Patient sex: F
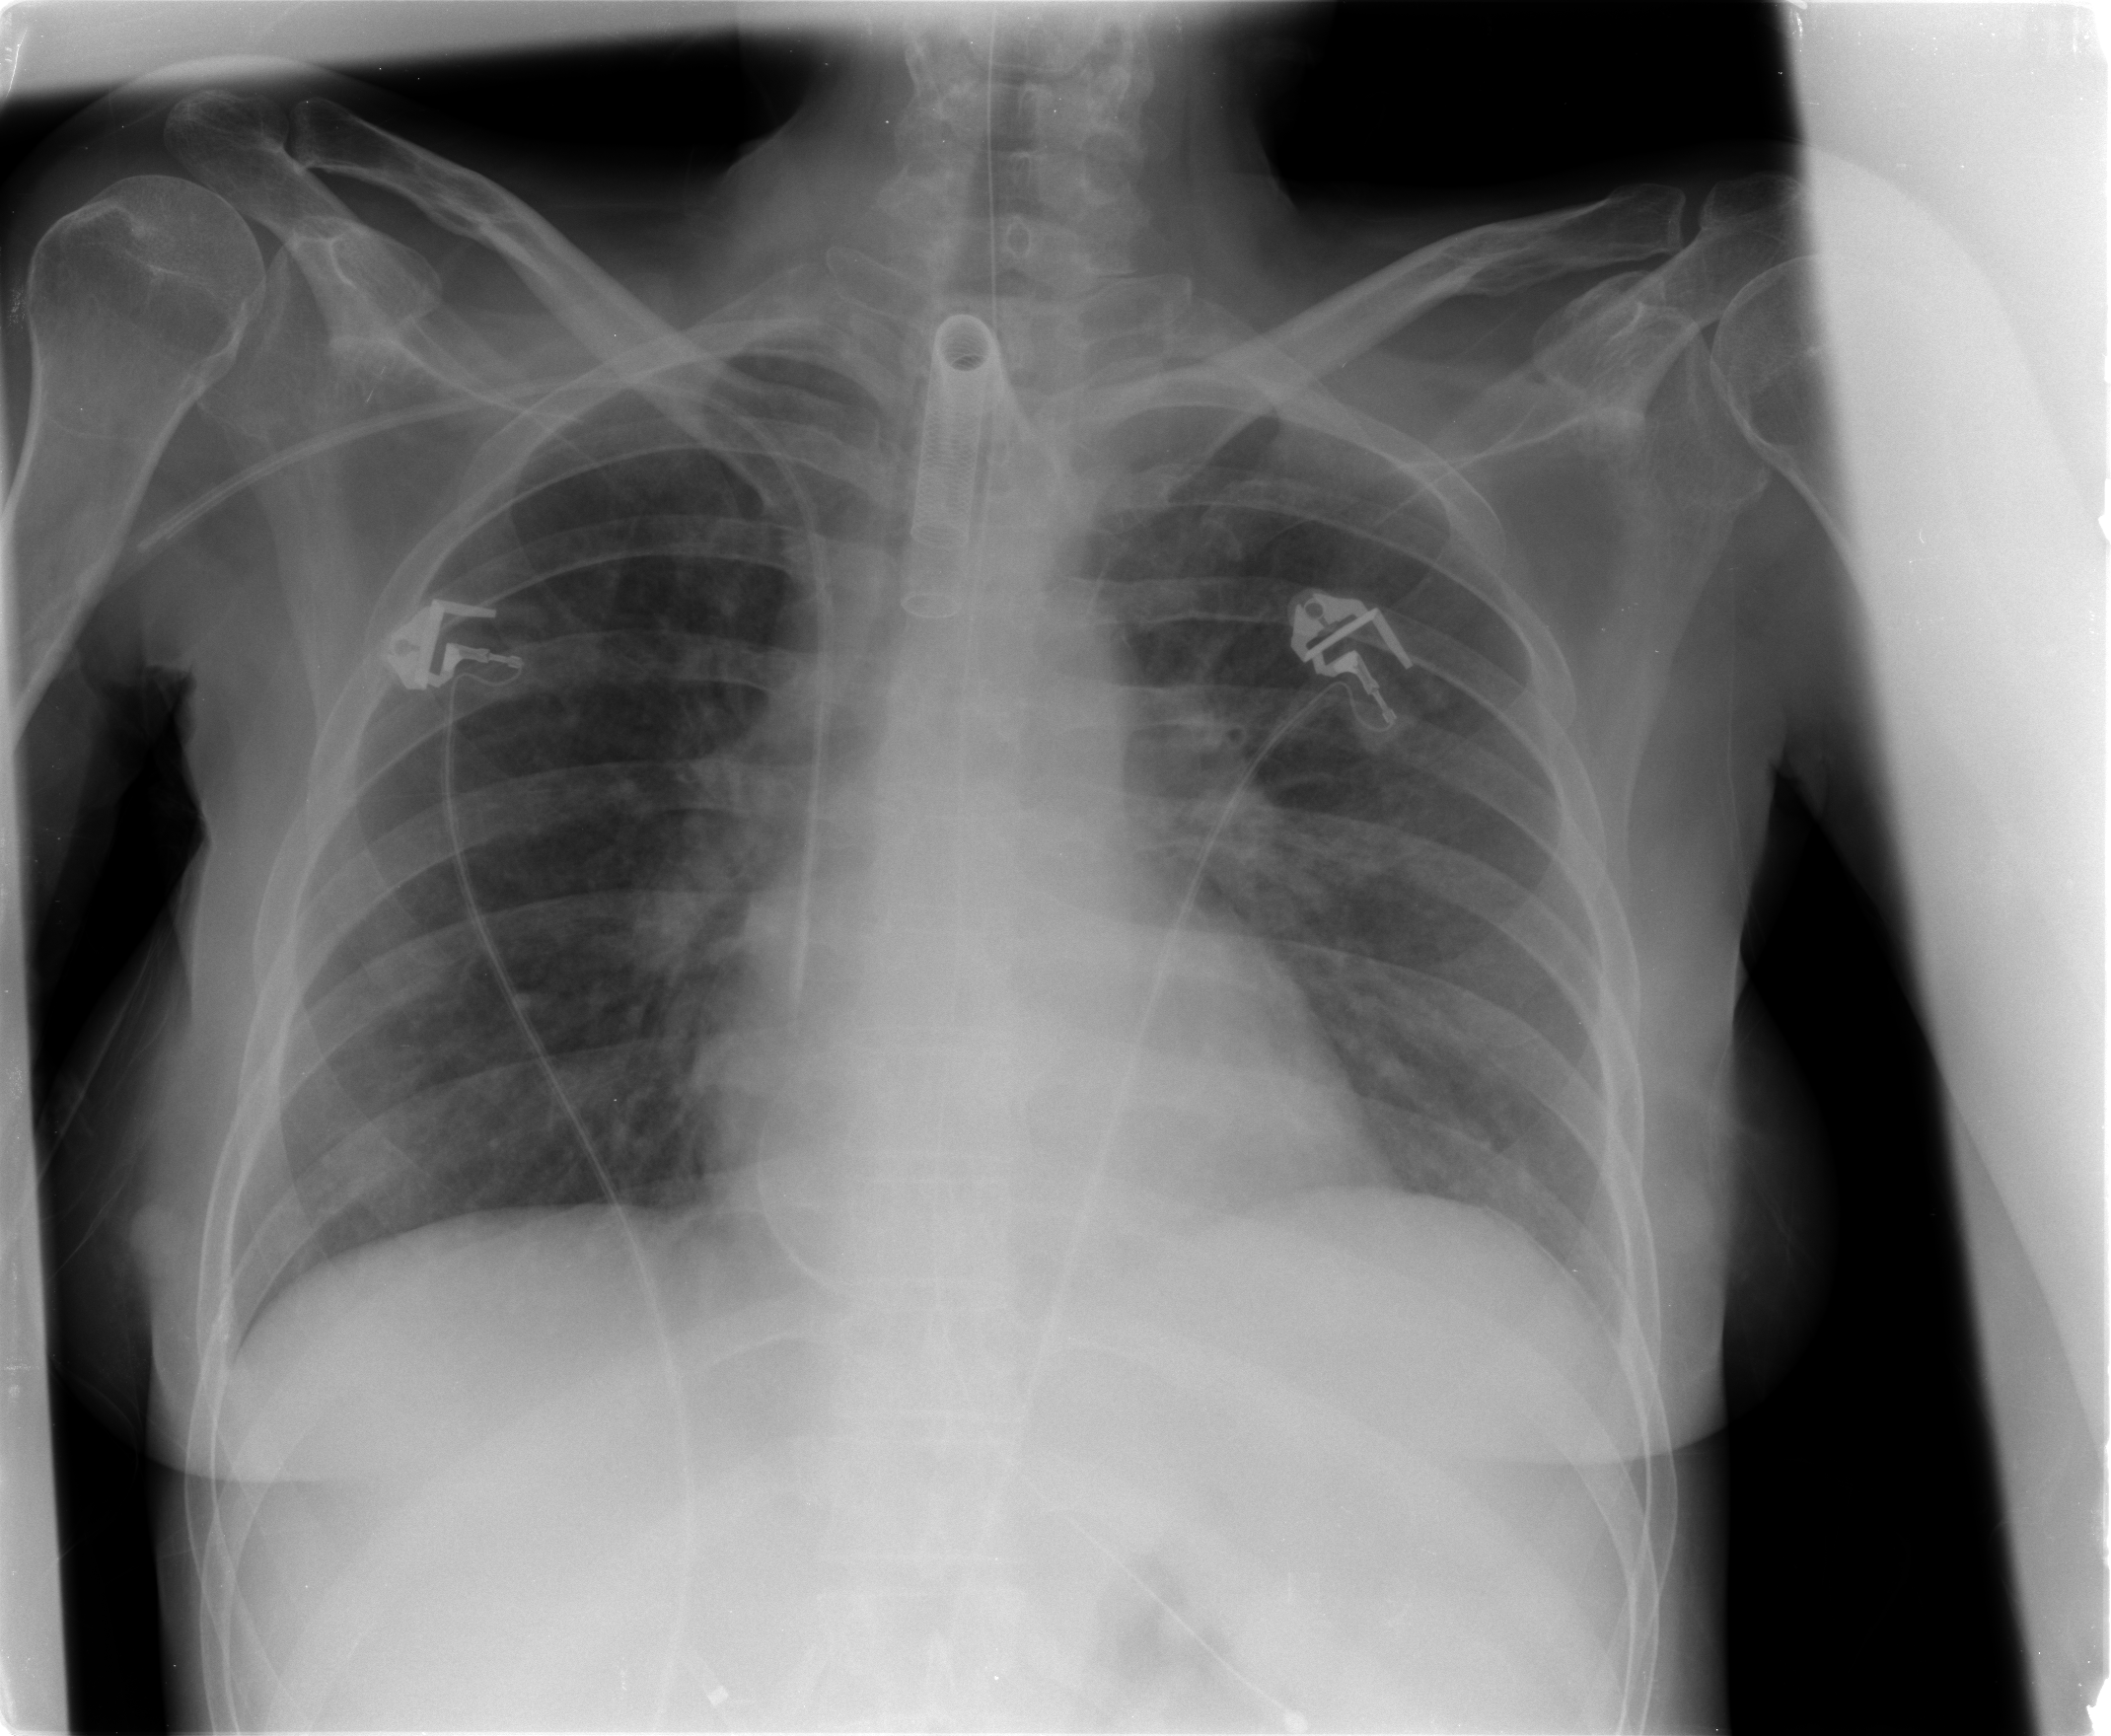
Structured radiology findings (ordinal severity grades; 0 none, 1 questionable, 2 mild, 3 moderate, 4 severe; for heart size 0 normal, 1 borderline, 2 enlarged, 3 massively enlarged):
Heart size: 0
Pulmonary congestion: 2
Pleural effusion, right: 1
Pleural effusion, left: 0
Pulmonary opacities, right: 0
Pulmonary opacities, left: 0
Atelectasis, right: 2
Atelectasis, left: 2